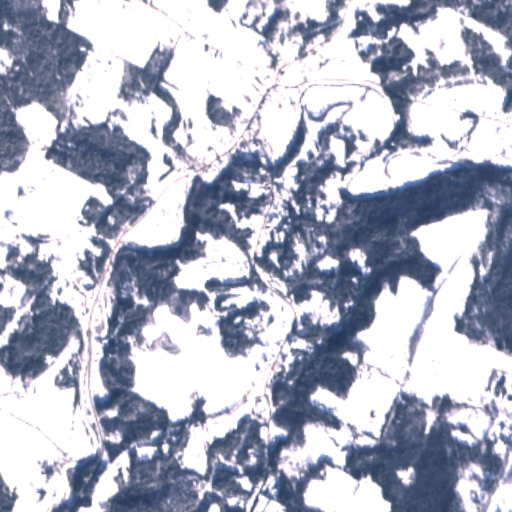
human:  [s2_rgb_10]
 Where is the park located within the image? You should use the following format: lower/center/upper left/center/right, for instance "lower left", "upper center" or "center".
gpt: The park is located in the upper left of the image.
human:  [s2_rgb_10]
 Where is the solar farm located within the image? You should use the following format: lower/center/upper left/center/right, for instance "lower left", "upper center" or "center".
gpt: The solar farm is located in the upper center of the image.
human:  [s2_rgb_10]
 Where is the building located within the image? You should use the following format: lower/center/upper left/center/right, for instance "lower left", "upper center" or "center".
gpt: The building is located in the upper right of the image.
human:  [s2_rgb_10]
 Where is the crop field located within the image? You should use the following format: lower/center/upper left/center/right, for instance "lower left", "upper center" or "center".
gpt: There is no crop field in the image.